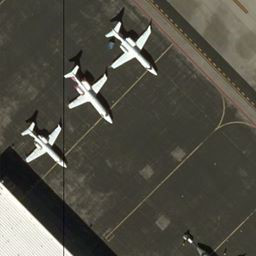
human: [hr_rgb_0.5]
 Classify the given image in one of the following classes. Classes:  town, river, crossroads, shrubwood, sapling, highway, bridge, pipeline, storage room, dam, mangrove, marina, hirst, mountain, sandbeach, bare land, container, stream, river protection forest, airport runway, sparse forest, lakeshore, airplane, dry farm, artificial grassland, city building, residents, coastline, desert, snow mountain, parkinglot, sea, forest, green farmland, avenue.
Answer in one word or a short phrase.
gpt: airplane